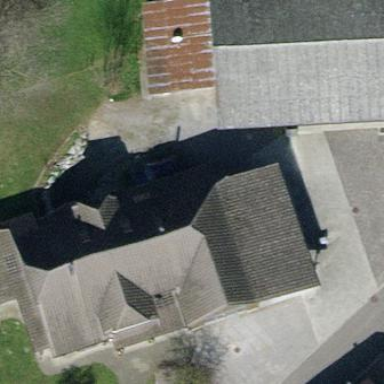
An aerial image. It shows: Detached building with hipped roof.